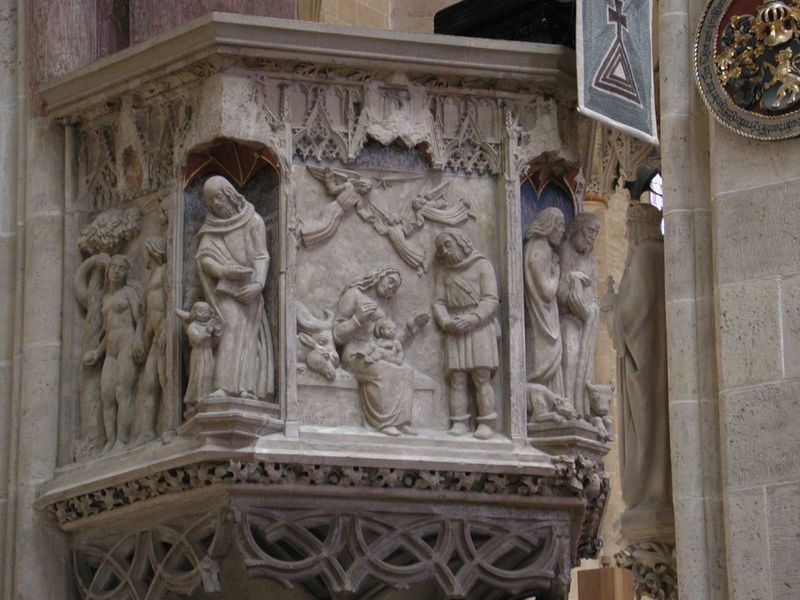
Titel: Kanzel
Künstler: Jörg d.J. Syrlin
Standort: Ulm, Münster (EU - D - BW)
Schlagwörter: baum, flügel, mann, nackt, weiß, frauen, frau, marmor, männer, szene, alt, barock, stein, bild, kirche, gold, kind, gotik, esel, kinder, engel, skulptur, statue, apfel, relief, kuh, baby, figuren, könig, ornamente, foto, adam, eva, alter, buch, kreuz, stern, dom, schlange, kathedrale, pult, jüngling, gesims, gotisch, kanzel, christus, jesus, predigt, löwe, heilige, hörner, heilig, maria, ochse, josef, joseph, mamor, geburt, krippe, ochs, markus, evangelist, evangelisten, lukas, matthäus, mara, paradie, ??, aria, weppen, kirchenfiguren